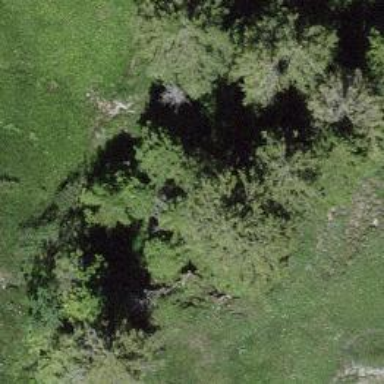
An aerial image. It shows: Needle-leaved tree in its natural environment.